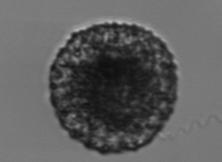
Label: Vicicitus_globosus